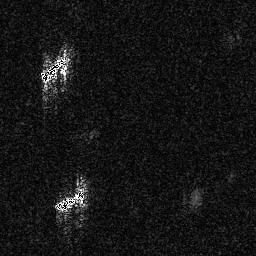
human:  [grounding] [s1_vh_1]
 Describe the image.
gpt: In the satellite image, there is  <ref>1 medium ship </ref> <box>[[15, 19, 27, 32, 0]]</box> located at top left,  <ref>1 medium ship </ref> <box>[[20, 74, 33, 82, 0]]</box> located at bottom left.